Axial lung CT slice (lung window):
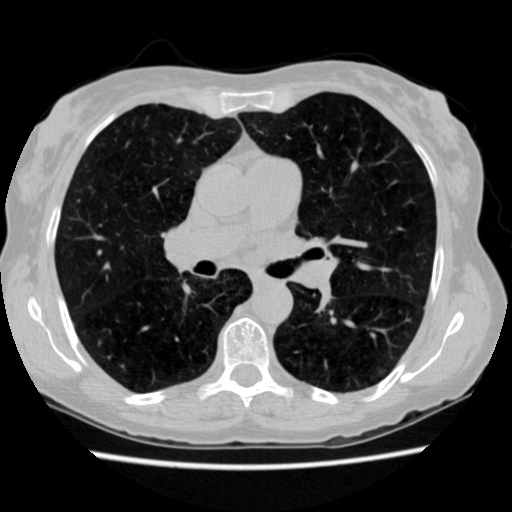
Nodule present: no